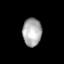
Tissue: lung
Cell type: Epithelial cells
Senescence score: 0.2318
Nuclear area (px): 521
Mean DAPI intensity: 172.374